九年级 · 组合几何学
水库大坝截面的迎水坡坡比 (DE 与 $\mathrm{AE}$ 的长度之比) 为 $1: 0.6$, 背水坡坡比为 $1: 2$, 大坝高 $\mathrm{DE}=30$ 米, 坝顶宽 $\mathrm{CD}=10$ 米, 求大坝的截面的周长和面积.

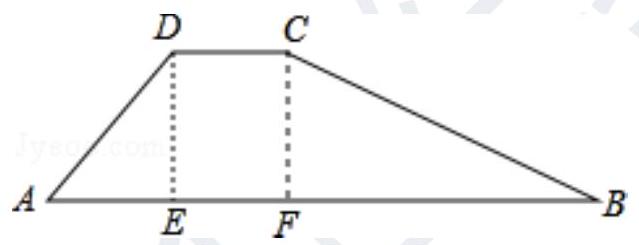
答案: 故大坝的截面的周长是 $(6 \sqrt{34}+30 \sqrt{5}+98)$ 米, 面积是 1470 平方米.

【解析】 $\because$ 迎水坡坡比 ( $\mathrm{DE}$ 与 $\mathrm{AE}$ 的长度之比) 为 $1: 0.6, \mathrm{DE}=30 \mathrm{~m}$,

$\therefore \mathrm{AE}=18$ 米, 在 $\mathrm{RT} \triangle \mathrm{ADE}$ 中, $\mathrm{AD}=\sqrt{D E^{2}+A E^{2}}=6 \sqrt{34}$ 米

$\because$ 背水坡坡比为 $1: 2, \therefore \mathrm{BF}=60$ 米,

在 $\mathrm{RT} \triangle \mathrm{BCF}$ 中, $\mathrm{BC}=\sqrt{C F^{2}+B F^{2}}=30 \sqrt{5}$ 米, $\therefore$ 周长

$=\mathrm{DC}+\mathrm{AD}+\mathrm{AE}+\mathrm{EF}+\mathrm{BF}+\mathrm{BC}=6 \sqrt{34}+10+30 \sqrt{5}+88=(6 \sqrt{34}+30 \sqrt{5}+98)$ 米,

面积 $=(10+18+10+60) \times 30 \div 2=1470$ (平方米) .

故大坝的截面的周长是 $(6 \sqrt{34}+30 \sqrt{5}+98)$ 米，面积是 1470 平方米.